Question: I tend to debug my Cordova app using Chrome and Safari's "Inspect on Device" type features, i.e. in Chrome the bottom option in this menu:

For the release version of the app though I'd like even people with dev mode devices to not be able to inspect the JS source of the app in Cordova's web view. I can't find anything documenting it, does anybody know if it's possible to disable this?
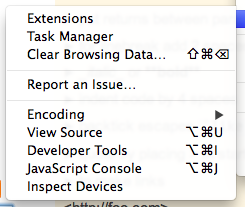
Answer: If you do cordova build --release the inspect will be disabled
Update:
Since Cordova 5.0.0 the build system uses gradle.
See this thread for more info: <URL>